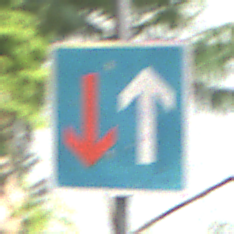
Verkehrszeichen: VorrangVorGegenverkehr
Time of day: Midday
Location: Outdoor (Suburban)
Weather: Clear
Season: NotSpecified
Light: Natural